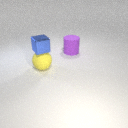
small blue metal cube above large yellow rubber sphere